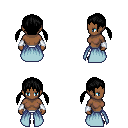
a pixel art fantasy rpg character, female body template, human, dark skin, overskirt, white pants, black twin-tailed hairstyle, white cloth bracers, four views (front, back, left, right), 2x2 character sprite sheet, small pixel art, hard edges, no anti-aliasing